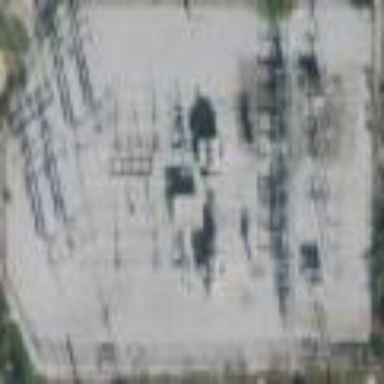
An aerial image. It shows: Outdoor distribution substation.